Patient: sex M, age 44
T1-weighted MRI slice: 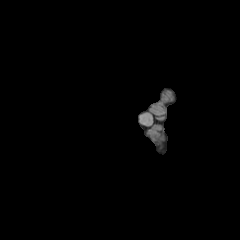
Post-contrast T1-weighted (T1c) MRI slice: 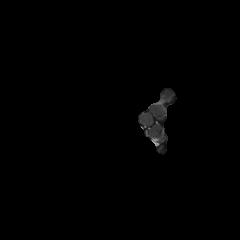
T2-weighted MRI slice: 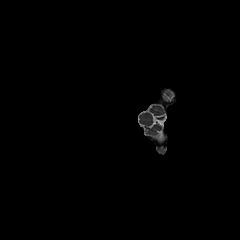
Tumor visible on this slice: no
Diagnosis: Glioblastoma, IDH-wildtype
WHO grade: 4